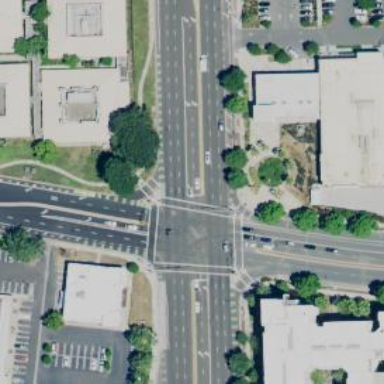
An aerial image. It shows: Footway located on traffic island.